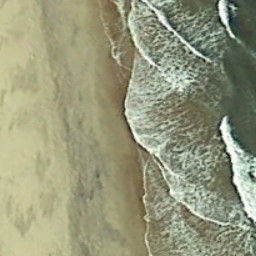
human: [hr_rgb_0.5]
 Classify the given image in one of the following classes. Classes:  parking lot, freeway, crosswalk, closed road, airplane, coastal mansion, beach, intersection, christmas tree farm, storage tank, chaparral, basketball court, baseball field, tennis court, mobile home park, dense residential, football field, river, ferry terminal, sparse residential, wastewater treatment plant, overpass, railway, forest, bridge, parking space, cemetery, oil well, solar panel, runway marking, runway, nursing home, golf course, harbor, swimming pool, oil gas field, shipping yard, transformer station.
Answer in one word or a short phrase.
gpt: beach